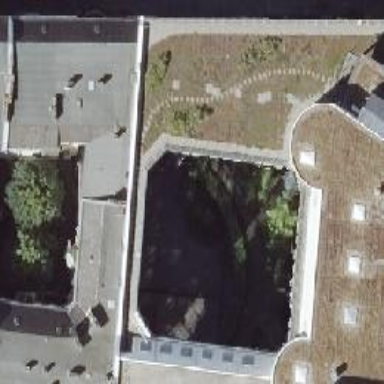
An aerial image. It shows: Concrete footway tunnel passing through building.